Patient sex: M
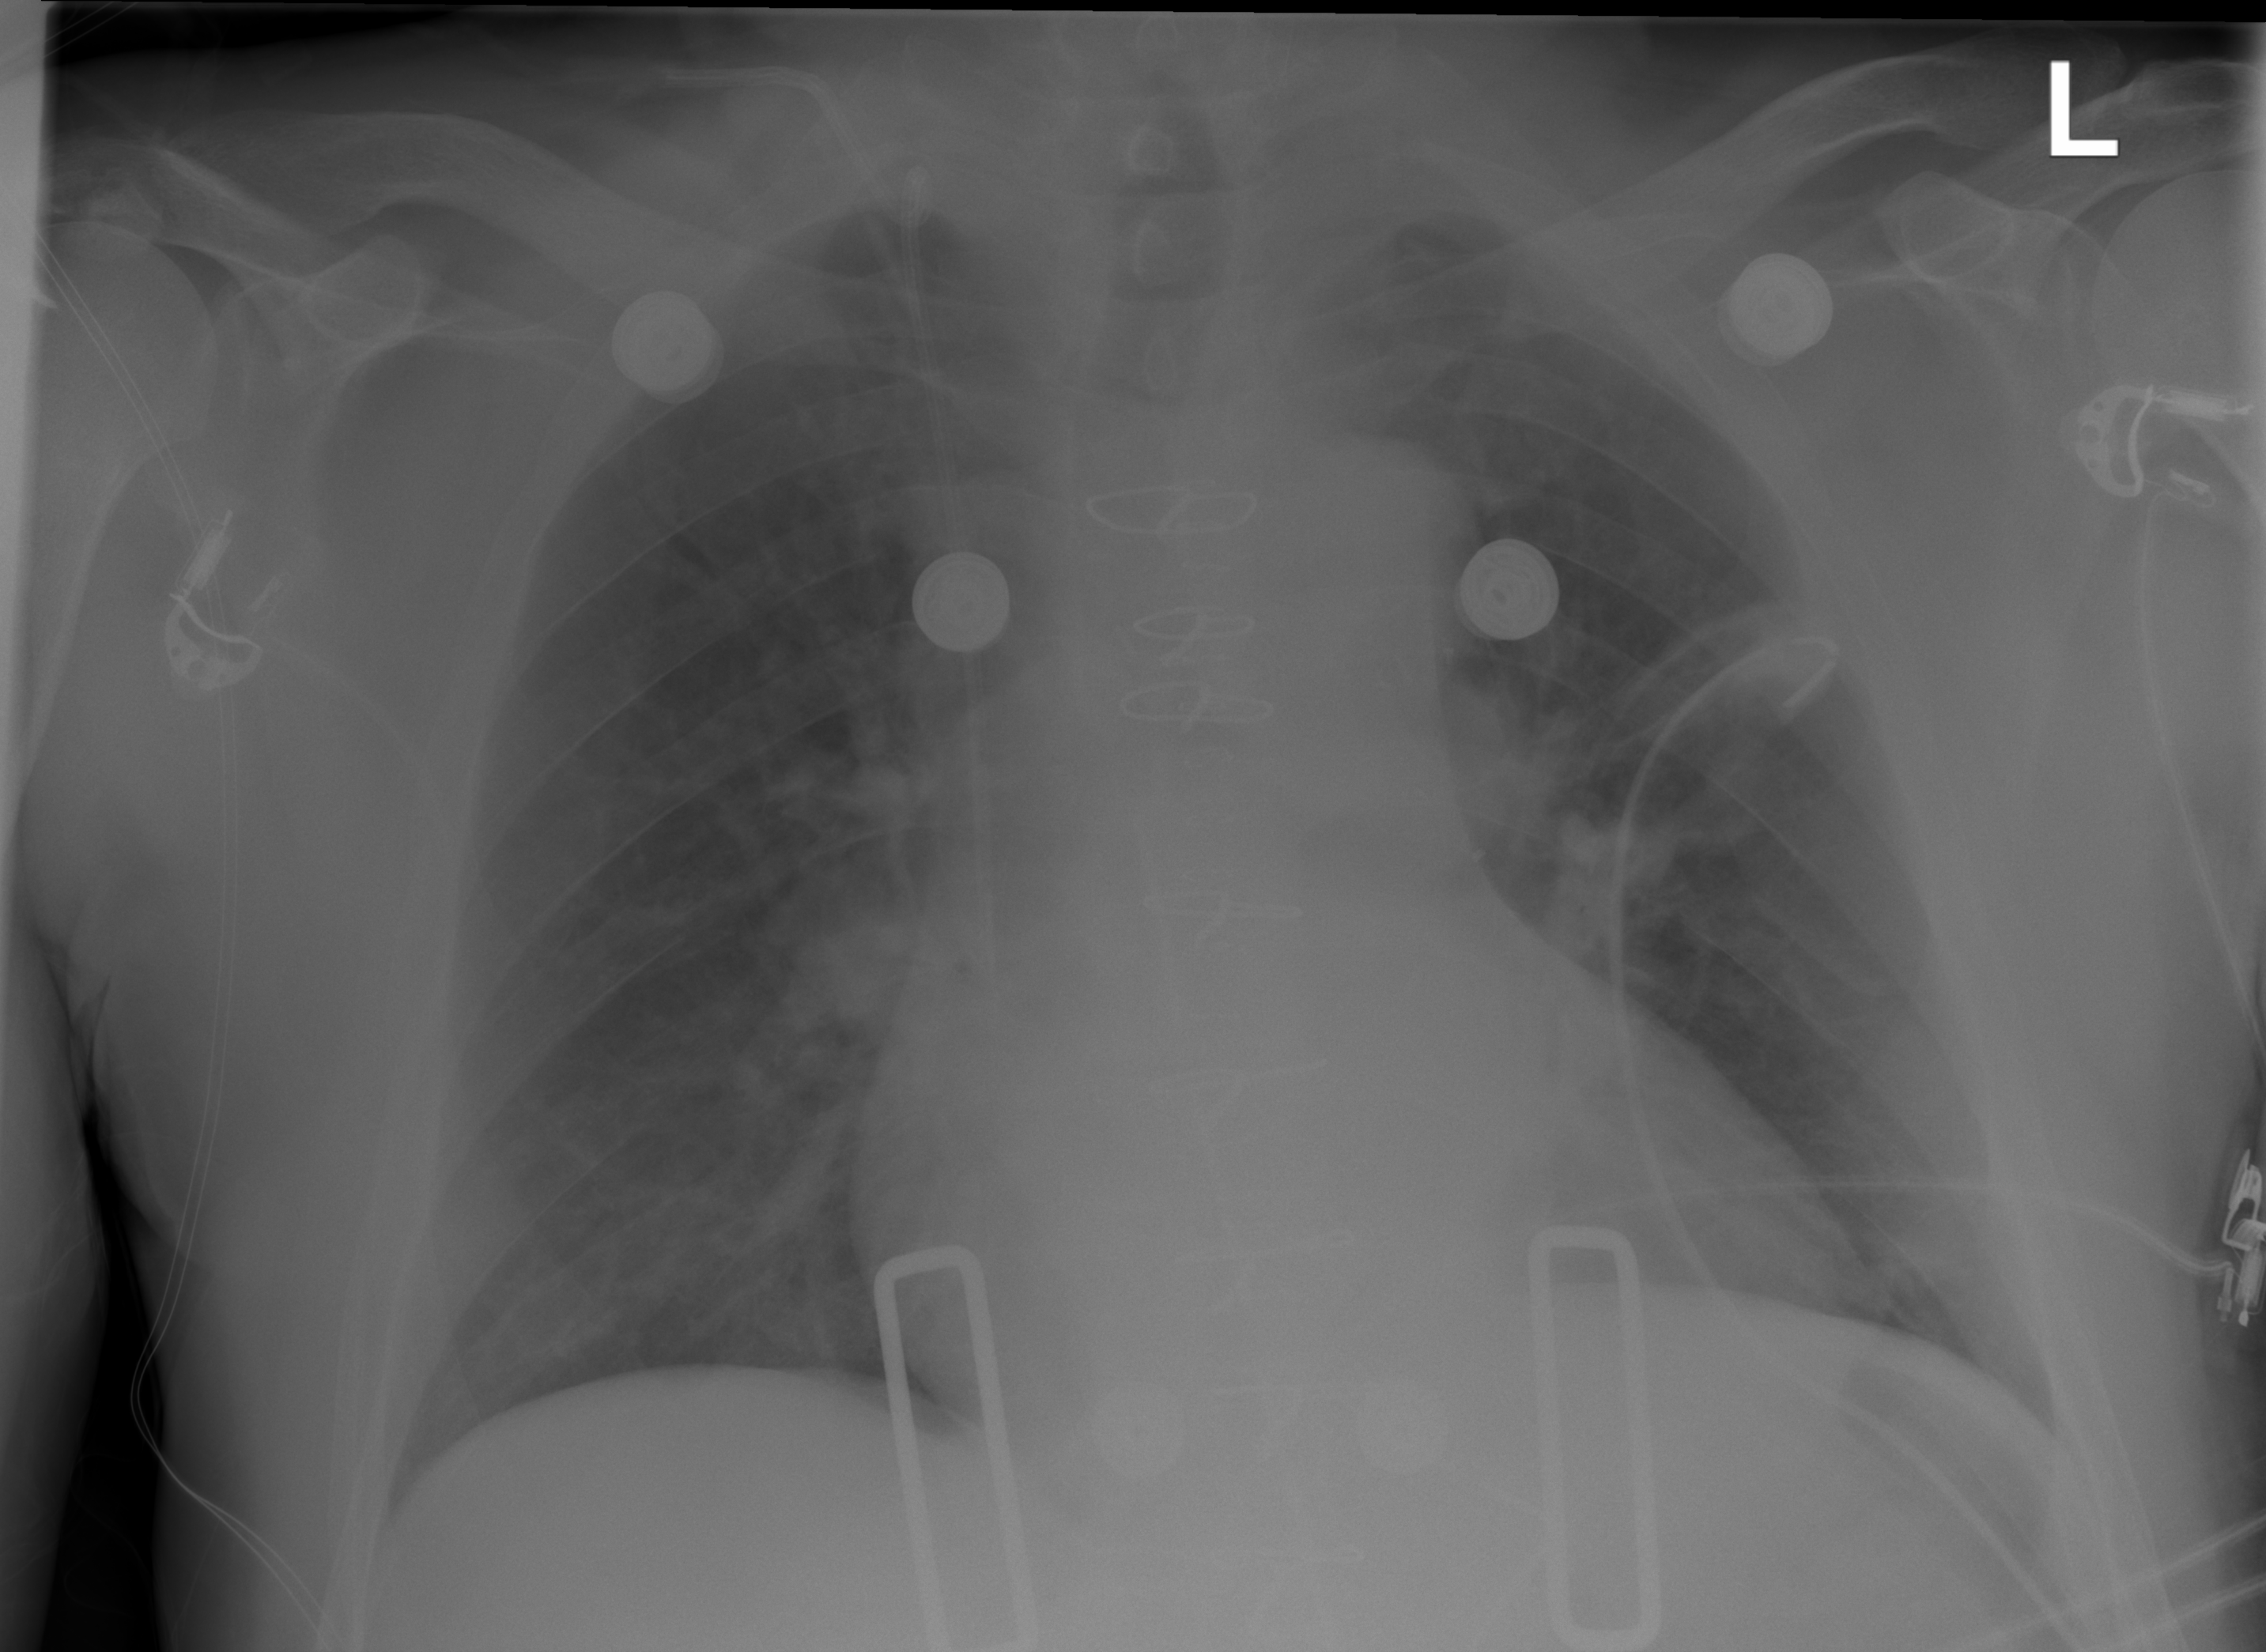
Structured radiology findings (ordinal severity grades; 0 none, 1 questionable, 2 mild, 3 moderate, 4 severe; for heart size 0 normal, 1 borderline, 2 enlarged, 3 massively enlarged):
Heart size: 2
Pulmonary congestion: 2
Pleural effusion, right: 0
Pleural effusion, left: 0
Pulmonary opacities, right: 0
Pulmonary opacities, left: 0
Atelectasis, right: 2
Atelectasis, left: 2